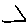
Label: triangle